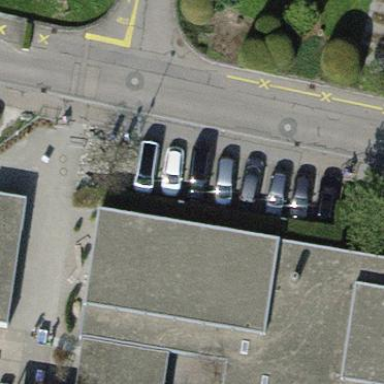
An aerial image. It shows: Parking area with paving stones surface.